Field crop: tomato
Growth stage: 2
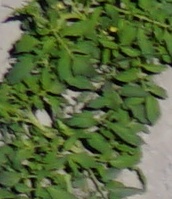
Species: tomato